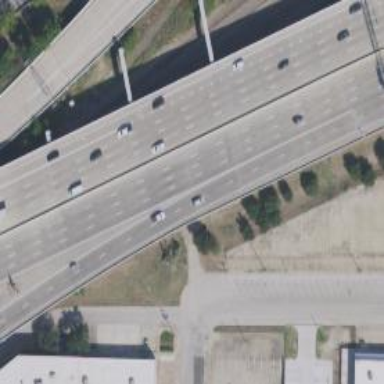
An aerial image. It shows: Motorway link bridge.